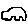
Label: car